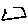
Label: smiley face